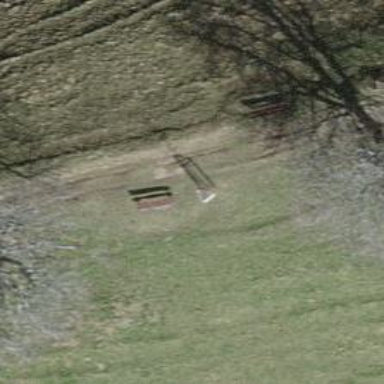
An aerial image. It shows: Bench.